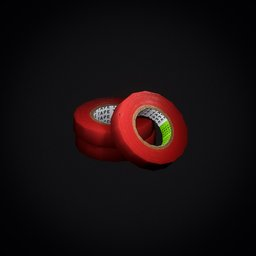
Label: tools